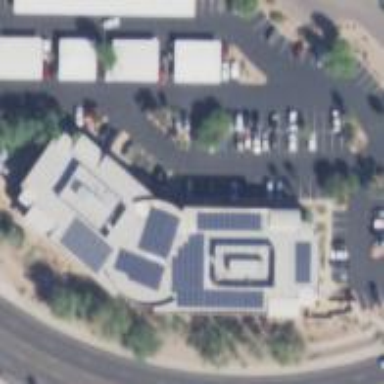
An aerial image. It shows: Healthcare clinic.